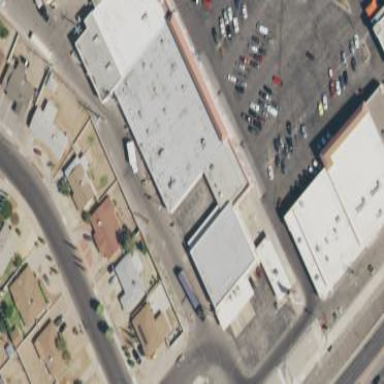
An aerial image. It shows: Retail building.